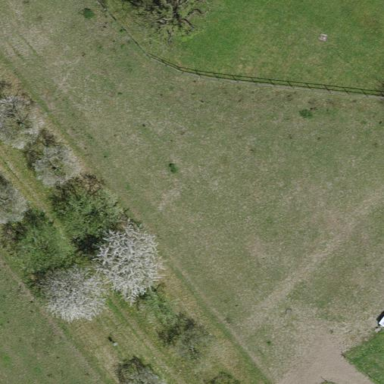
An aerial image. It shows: Orchard.